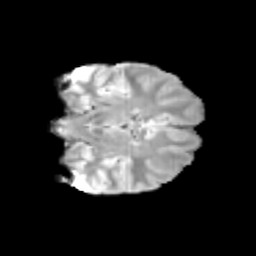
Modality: T2w
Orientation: coronal
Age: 12
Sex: female
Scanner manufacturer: siemens
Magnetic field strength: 3 T
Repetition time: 3.8 s
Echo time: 0.07 s